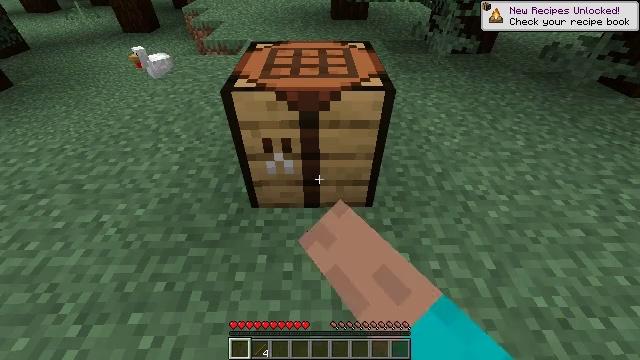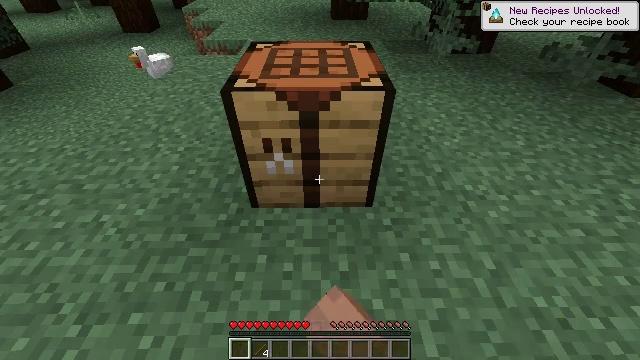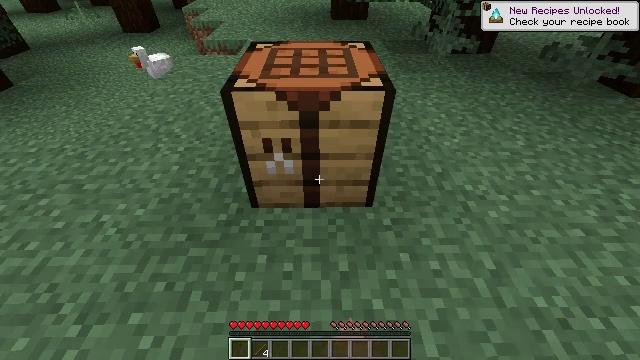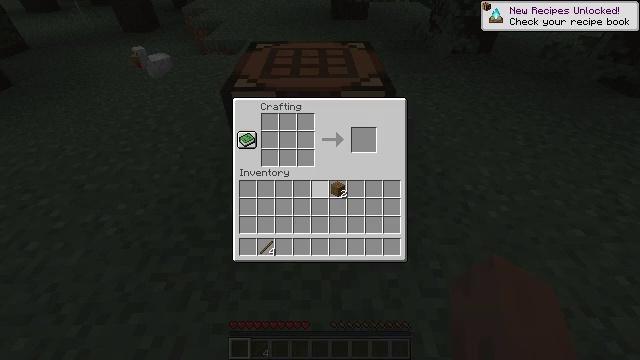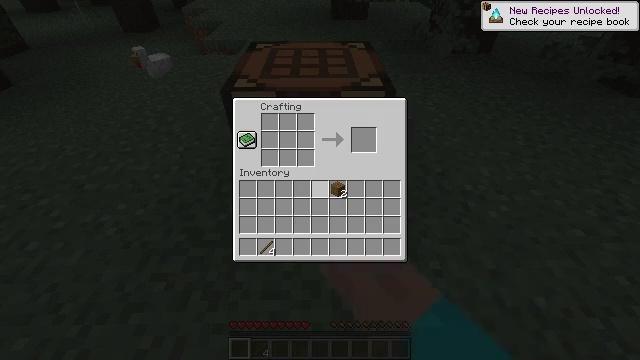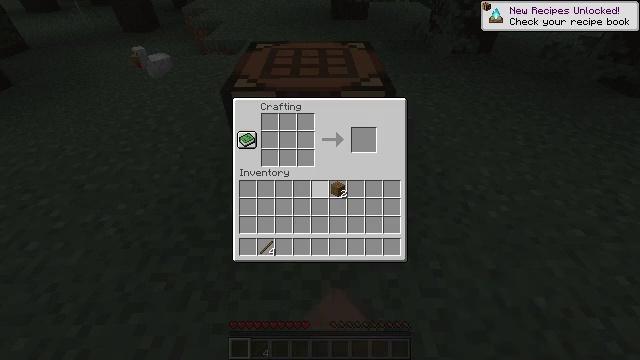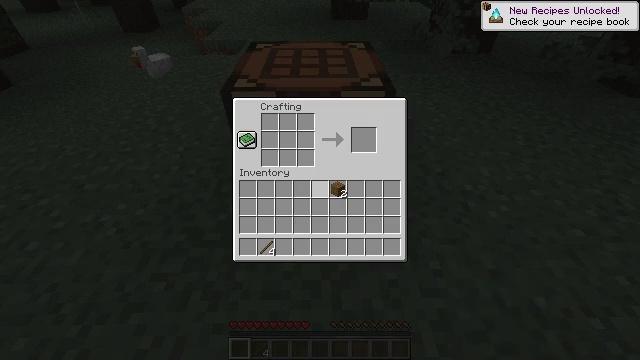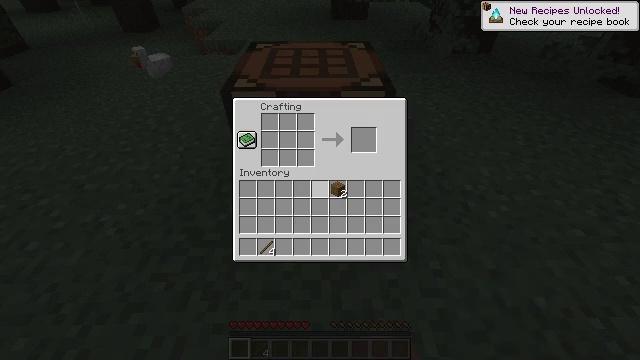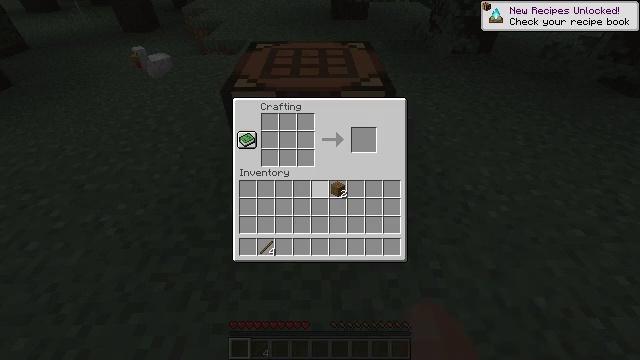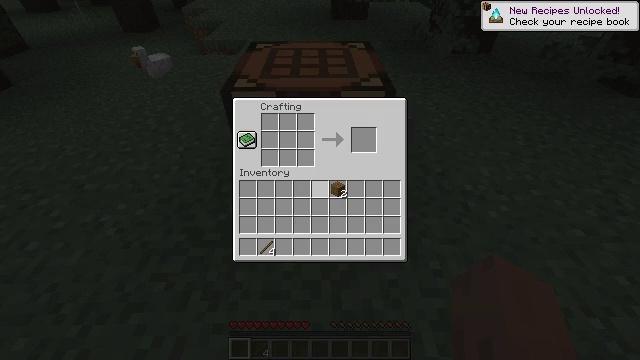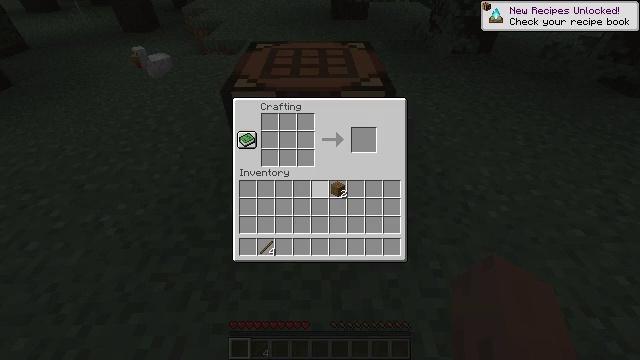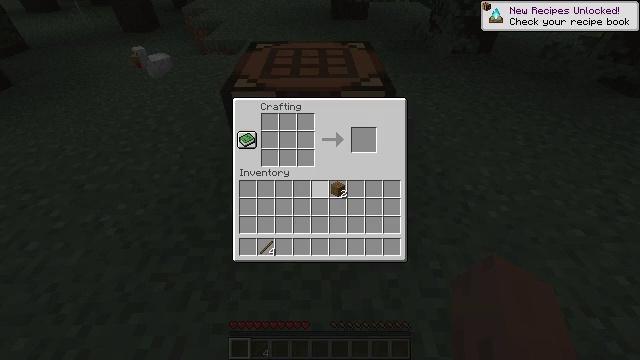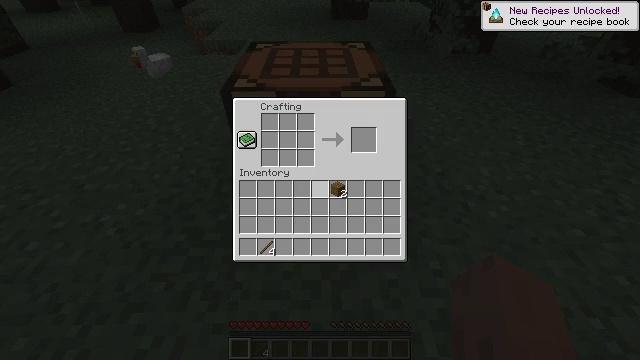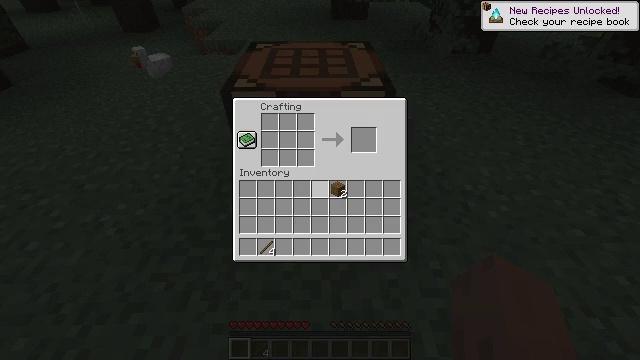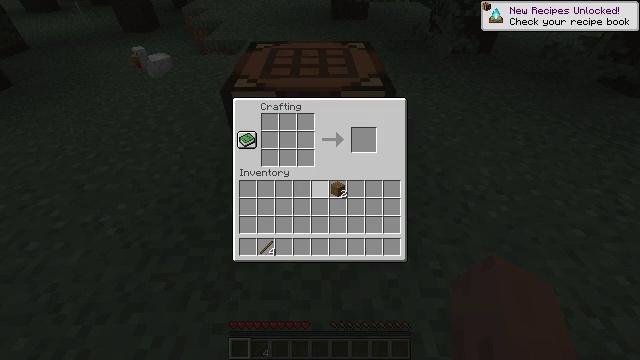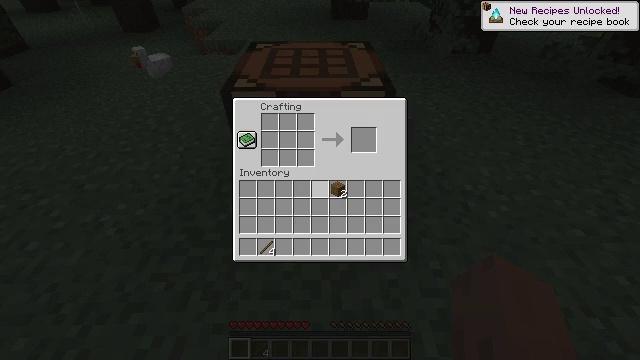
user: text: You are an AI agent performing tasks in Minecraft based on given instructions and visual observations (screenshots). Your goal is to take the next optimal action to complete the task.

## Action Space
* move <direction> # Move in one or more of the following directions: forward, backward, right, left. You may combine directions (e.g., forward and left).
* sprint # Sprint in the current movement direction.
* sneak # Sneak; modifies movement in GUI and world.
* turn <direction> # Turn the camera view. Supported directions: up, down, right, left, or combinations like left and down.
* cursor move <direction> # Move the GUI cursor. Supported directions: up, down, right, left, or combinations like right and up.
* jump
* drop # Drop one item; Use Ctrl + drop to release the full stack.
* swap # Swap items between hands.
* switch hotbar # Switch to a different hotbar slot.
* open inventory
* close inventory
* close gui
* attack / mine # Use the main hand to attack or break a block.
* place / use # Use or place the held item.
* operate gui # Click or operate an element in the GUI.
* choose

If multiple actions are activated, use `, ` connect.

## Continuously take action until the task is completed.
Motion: motion action
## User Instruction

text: Put planks and a stick in the crafting grid to create a wooden sword.
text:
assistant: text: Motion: use / place
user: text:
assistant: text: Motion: use / place
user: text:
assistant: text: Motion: no_op
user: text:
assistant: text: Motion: no_op
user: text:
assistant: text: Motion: no_op
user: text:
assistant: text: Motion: no_op
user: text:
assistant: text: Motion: no_op
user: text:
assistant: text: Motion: no_op
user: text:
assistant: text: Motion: no_op
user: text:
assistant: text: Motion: no_op
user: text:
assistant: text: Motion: no_op
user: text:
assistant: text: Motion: no_op
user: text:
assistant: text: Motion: no_op
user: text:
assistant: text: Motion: no_op
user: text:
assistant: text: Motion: no_op
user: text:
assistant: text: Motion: no_op
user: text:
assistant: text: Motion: no_op
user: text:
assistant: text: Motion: no_op
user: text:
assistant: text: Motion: no_op
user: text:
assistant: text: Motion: no_op
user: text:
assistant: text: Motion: no_op
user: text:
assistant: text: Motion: no_op
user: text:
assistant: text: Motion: no_op
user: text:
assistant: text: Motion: no_op
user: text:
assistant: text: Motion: no_op
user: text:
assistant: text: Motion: no_op
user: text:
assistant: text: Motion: no_op
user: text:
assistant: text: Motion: no_op
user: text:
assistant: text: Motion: no_op
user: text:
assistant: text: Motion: turn left